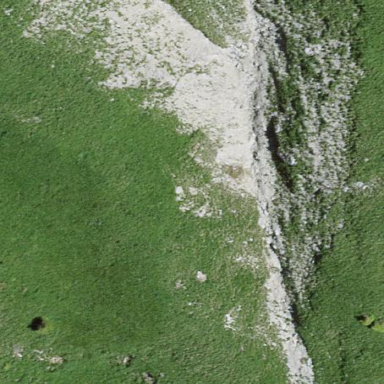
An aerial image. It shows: Natural scree.